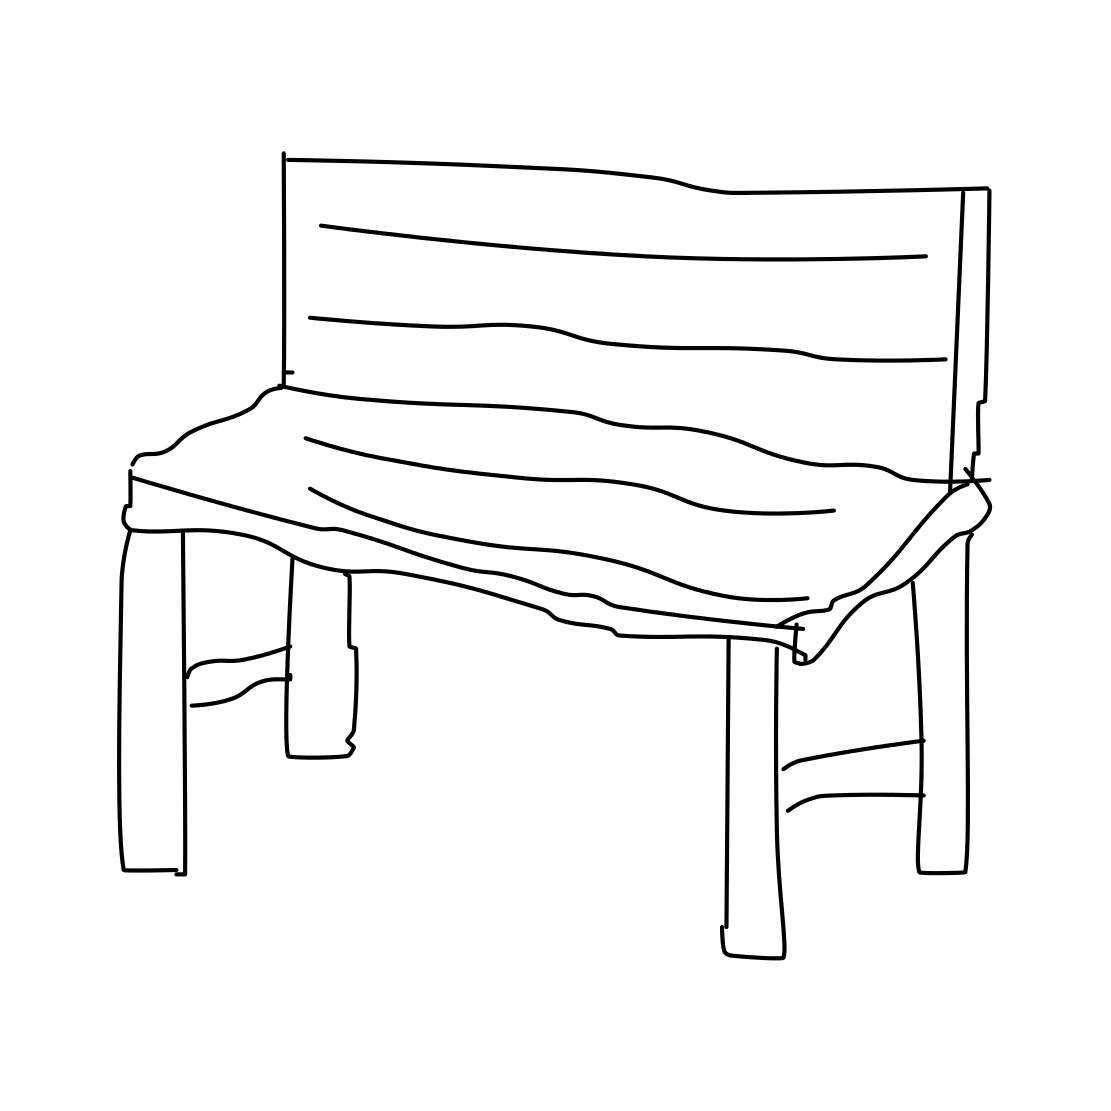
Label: bench